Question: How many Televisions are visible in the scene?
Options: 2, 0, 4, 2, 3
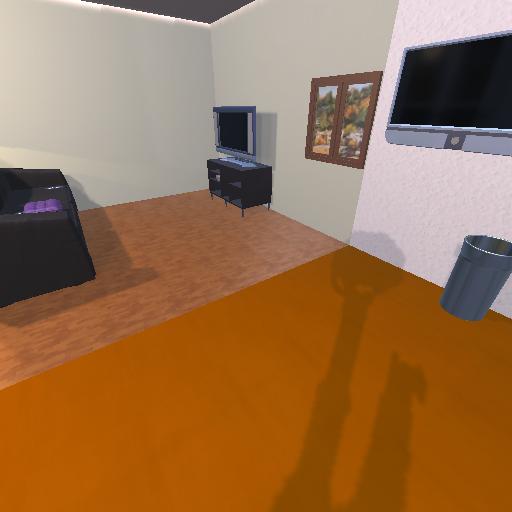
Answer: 2